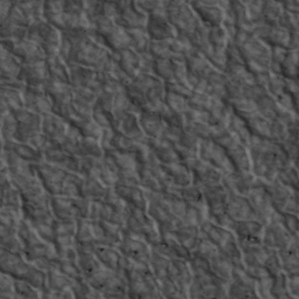
Label: non_frost